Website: bh-photo
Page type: customer-info-address
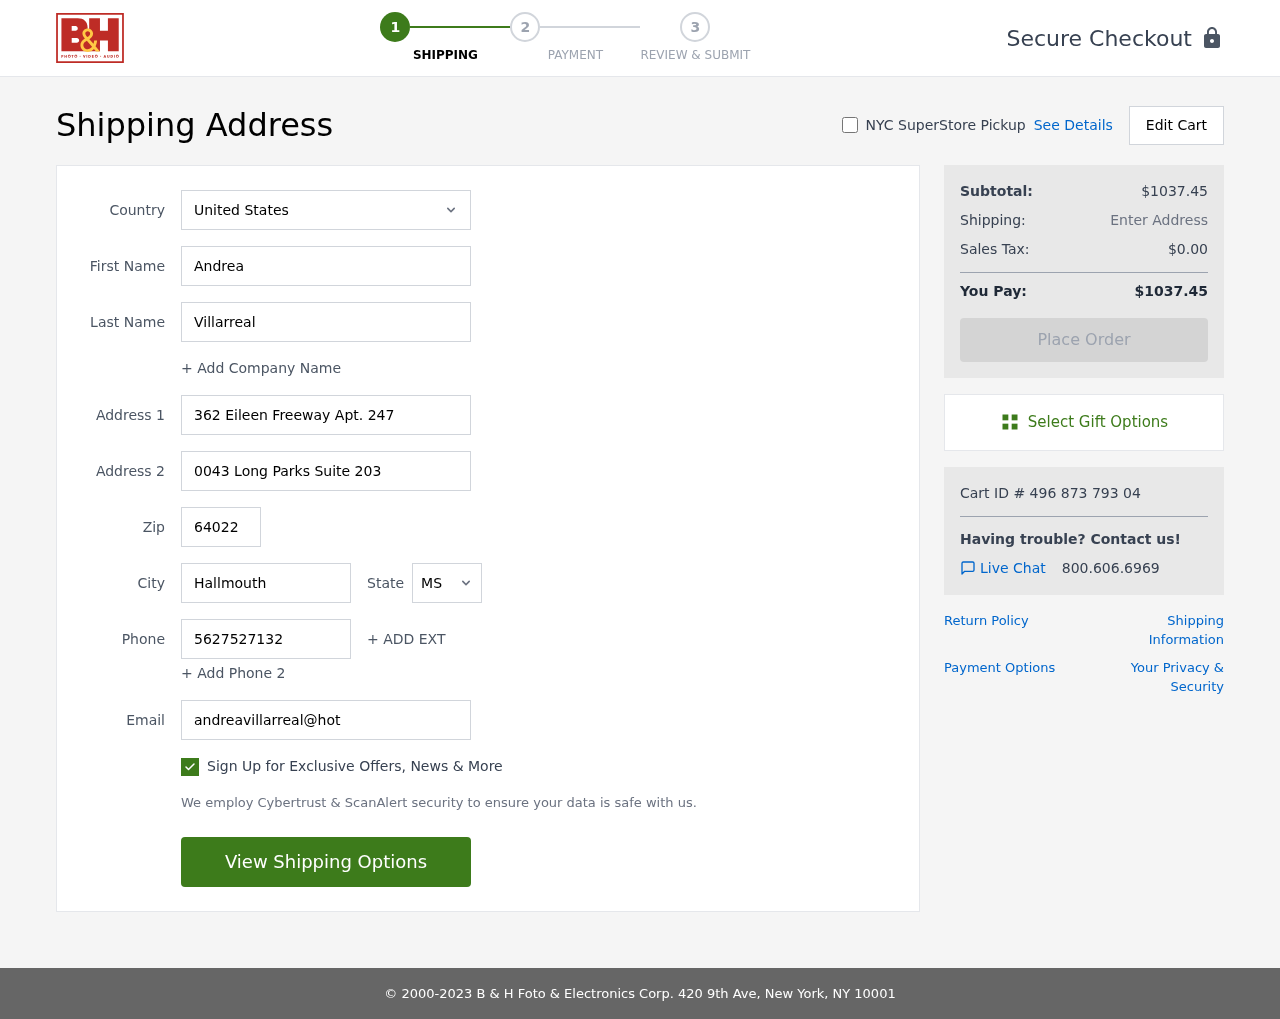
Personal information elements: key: PII_CITY
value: Hallmouth
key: PII_COUNTRY
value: United States
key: PII_EMAIL
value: andreavillarreal@hotmail.com
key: PII_FIRSTNAME
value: Andrea
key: PII_LASTNAME
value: Villarreal
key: PII_PHONE
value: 5627527132
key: PII_POSTCODE
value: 64022
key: PII_STATE_ABBR
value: MS
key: PII_STREET
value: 362 Eileen Freeway Apt. 247
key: PII_STREET2
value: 0043 Long Parks Suite 203
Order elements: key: ORDER_SUBTOTAL
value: $1037.45
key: ORDER_TAX
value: $0.00
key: ORDER_TOTAL
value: $1037.45
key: ORDER_ID
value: Cart ID # 496 873 793 04